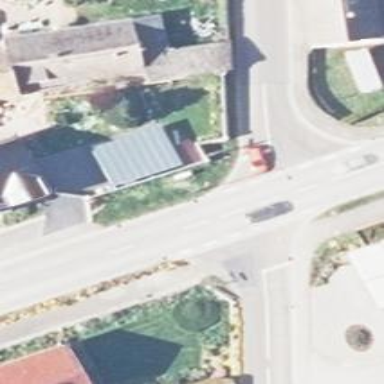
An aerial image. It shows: Road with stop sign.